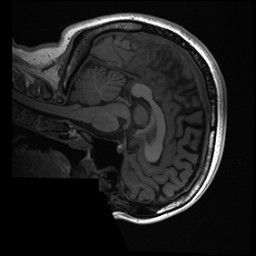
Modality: T1w
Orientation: sagittal
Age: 27
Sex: female